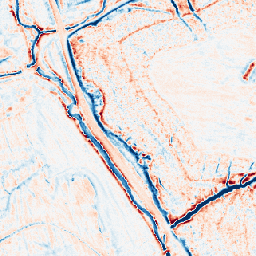
Category: edge_preserving
Decomposition family: anisotropic_diffusion
Decomposition parameters: iterations: 20
kappa: 100
gamma: 0.15
Upsampling method: area
Upsampling parameters: scale: 8
Upsampling scale: 8